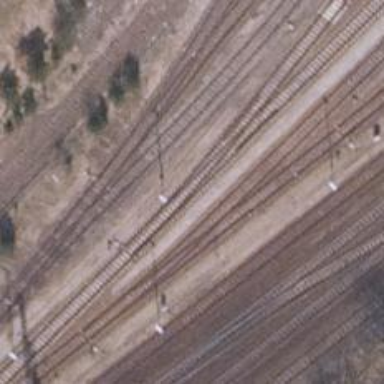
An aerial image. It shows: Railway switch.